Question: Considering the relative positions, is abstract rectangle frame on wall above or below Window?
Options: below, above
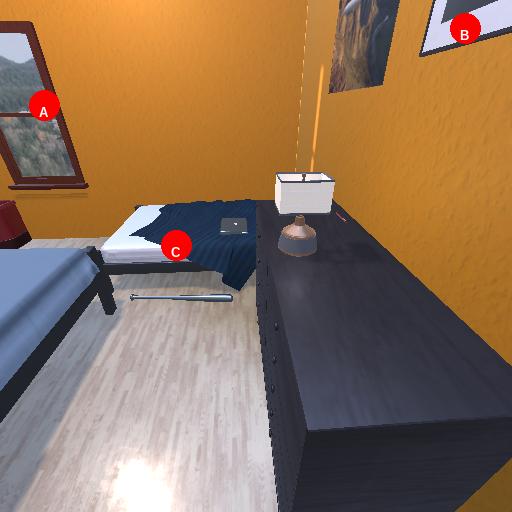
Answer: below